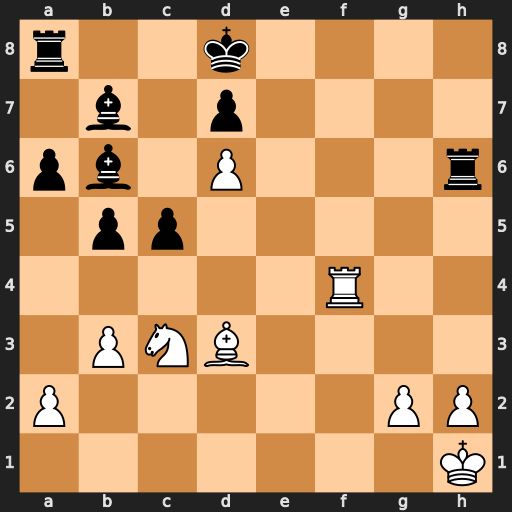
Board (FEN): r2k4/1b1p4/pb1P3r/1pp5/5R2/1PNB4/P5PP/7K
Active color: w
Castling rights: -
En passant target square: -
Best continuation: Rf8#